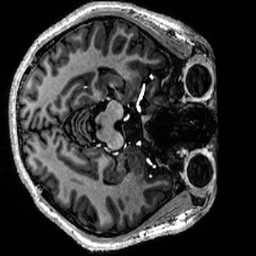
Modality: T1w
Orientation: axial
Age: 24
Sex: male
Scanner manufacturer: siemens
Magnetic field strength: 6.98 T
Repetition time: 6 s
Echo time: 0.00299 s